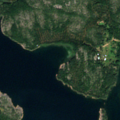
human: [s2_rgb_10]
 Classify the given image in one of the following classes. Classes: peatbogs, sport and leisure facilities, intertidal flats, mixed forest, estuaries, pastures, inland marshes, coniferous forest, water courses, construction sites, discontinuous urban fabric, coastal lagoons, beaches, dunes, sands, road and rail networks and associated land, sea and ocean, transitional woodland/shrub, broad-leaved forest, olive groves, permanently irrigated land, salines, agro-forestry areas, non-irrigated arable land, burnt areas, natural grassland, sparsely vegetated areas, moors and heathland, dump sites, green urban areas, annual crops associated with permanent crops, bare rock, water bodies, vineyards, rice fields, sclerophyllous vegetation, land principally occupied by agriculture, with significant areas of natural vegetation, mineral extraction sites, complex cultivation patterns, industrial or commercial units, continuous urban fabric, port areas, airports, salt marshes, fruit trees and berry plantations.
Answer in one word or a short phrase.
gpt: coniferous forest, mixed forest, sea and ocean